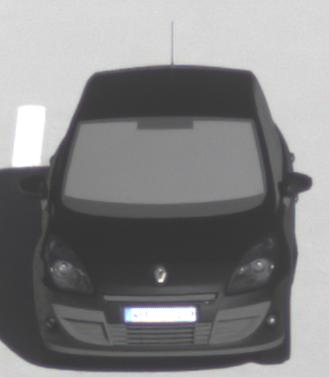
Make: Renault
Model: Scénic 1.6 16V 110
Detailed model: Scénic (III)
Model produced from: 2009/06
Model produced until: 2010/08
Doors: 5
Color: black
Road condition: dry road
Daytime: morning or afternoon
Contrast: high contrast